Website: lowes
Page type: payment
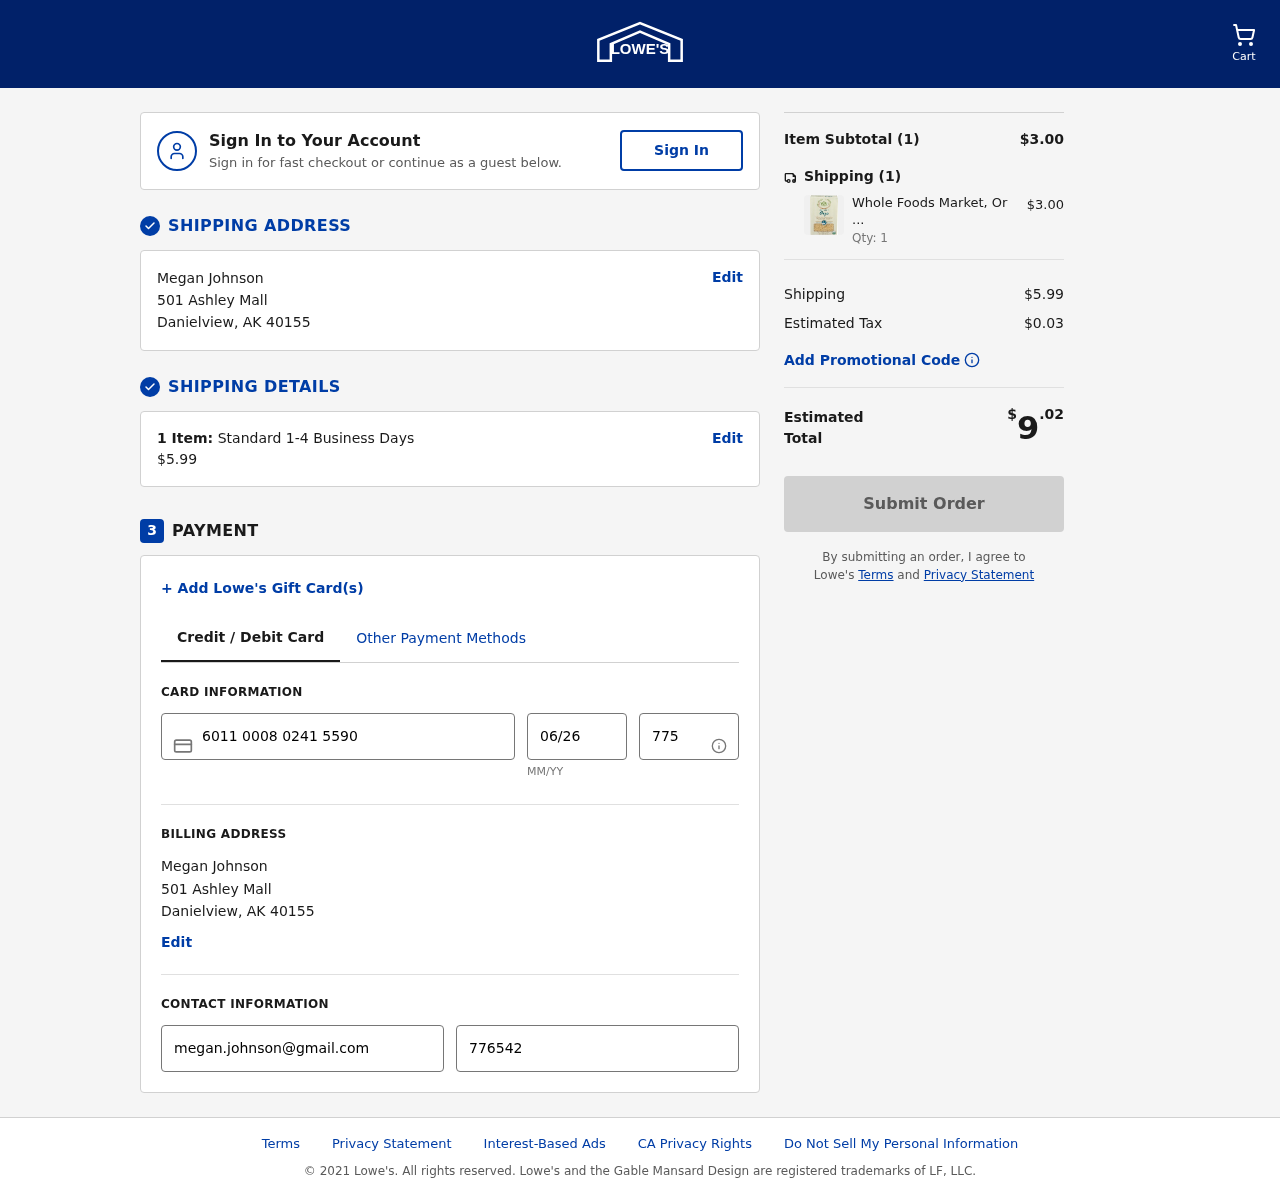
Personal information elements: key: PII_CARD_CVV
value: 775
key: PII_CARD_EXPIRY
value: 06/26
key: PII_CARD_NUMBER
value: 6011 0008 0241 5590
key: PII_CITY
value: Danielview
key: PII_EMAIL
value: megan.johnson@gmail.com
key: PII_FULLNAME
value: Megan Johnson
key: PII_PHONE
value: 7765421028
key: PII_POSTCODE
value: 40155
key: PII_STATE_ABBR
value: AK
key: PII_STREET
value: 501 Ashley Mall
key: PII_FULLNAME2
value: Megan Johnson
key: PII_CITY2
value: Danielview
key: PII_STATE_ABBR2
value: AK
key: PII_POSTCODE_FULL
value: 40155
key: PII_POSTCODE_NUMERIC
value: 40155
Product elements: key: PRODUCT1_NAME
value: Whole Foods Market, Organic Orzo, 16 oz
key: PRODUCT1_PRICE
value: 3
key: PRODUCT1_QUANTITY
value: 1
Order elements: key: ORDER_NUM_ITEMS
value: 1
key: ORDER_SHIPPING_COST
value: $5.99
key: ORDER_NUM_ITEMS2
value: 1
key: ORDER_SUBTOTAL
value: $3.00
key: ORDER_NUM_ITEMS3
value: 1
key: ORDER_SHIPPING_COST2
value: $5.99
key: ORDER_TAX
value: $0.03
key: ORDER_TOTAL
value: $9.02